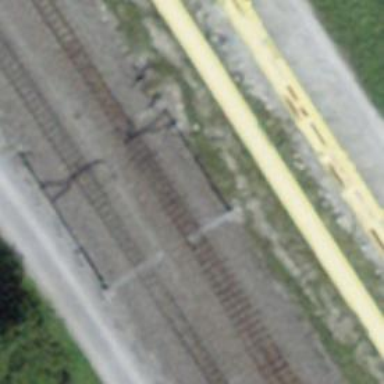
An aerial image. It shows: Narrow-gauge railway siding with 1 track. The railway line is electrified with contact line.